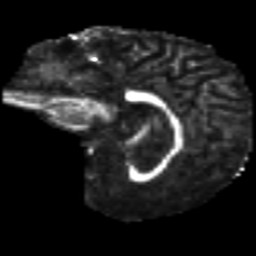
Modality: FA
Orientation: sagittal
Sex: female
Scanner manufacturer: ge
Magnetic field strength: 3 T
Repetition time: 7 s
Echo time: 0.08 s